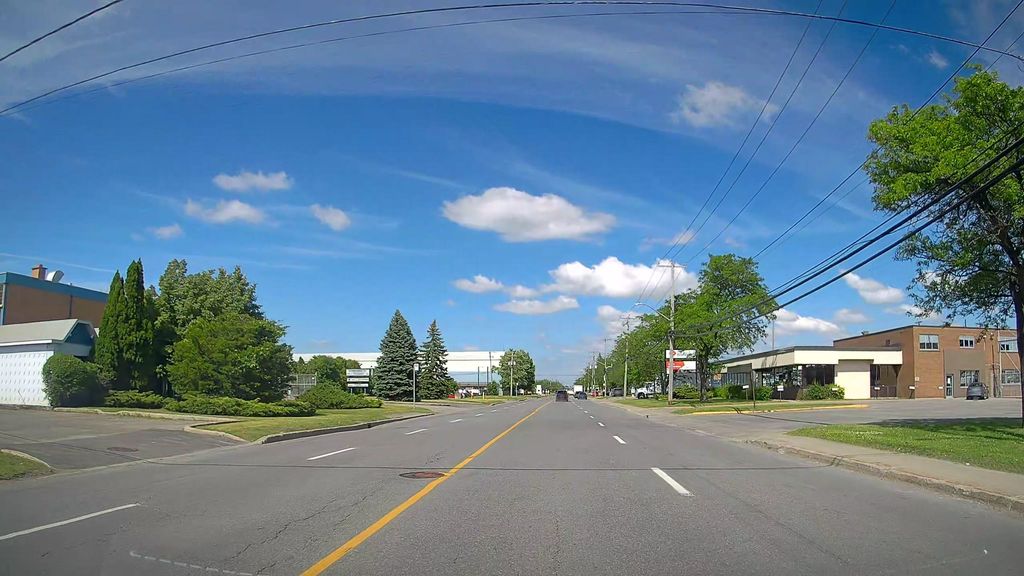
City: montreal